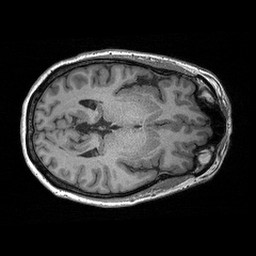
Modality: T1w
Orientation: axial
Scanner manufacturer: siemens
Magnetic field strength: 3 T
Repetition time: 2.3 s
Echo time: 0.00298 s